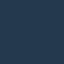
Land use / land cover: SeaLake